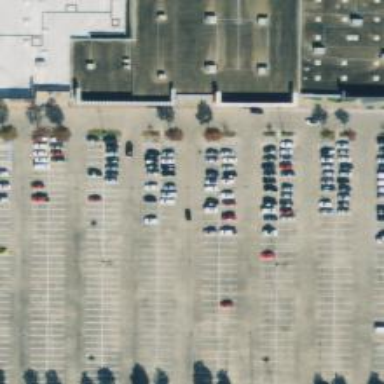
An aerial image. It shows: Parking space is available.